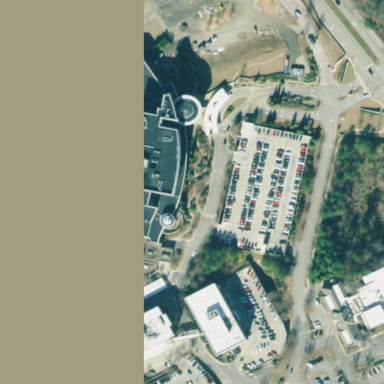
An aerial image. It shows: Healthcare facility identified as hospital.